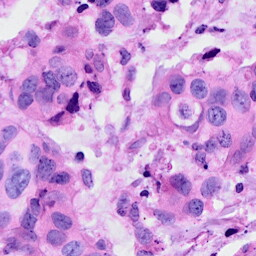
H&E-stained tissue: Breast